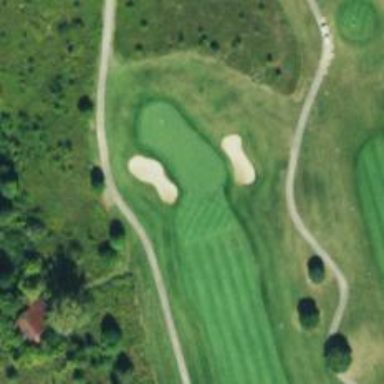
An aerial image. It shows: Golf hole.